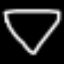
Label: diamond